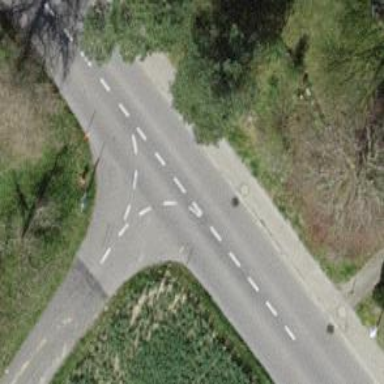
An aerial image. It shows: Bus stop along the road.